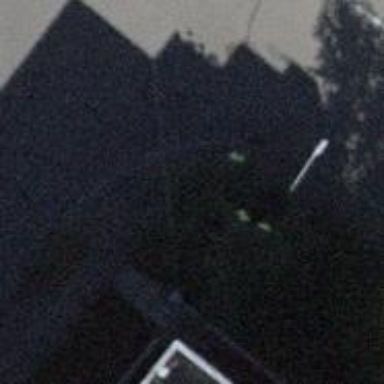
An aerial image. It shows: Kerb barrier.